Interaction volume radius: 10 \u00c5
Interaction volume height: 15 \u00c5
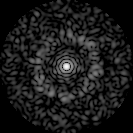
Disorder parameter: 0.827